Question: Calculate the area of the circumscribed rectangle of each polygon according to its color, and then find the sum of the areas of these circumscribed rectangle. The final result only retains the sum of the areas and retains the integer.
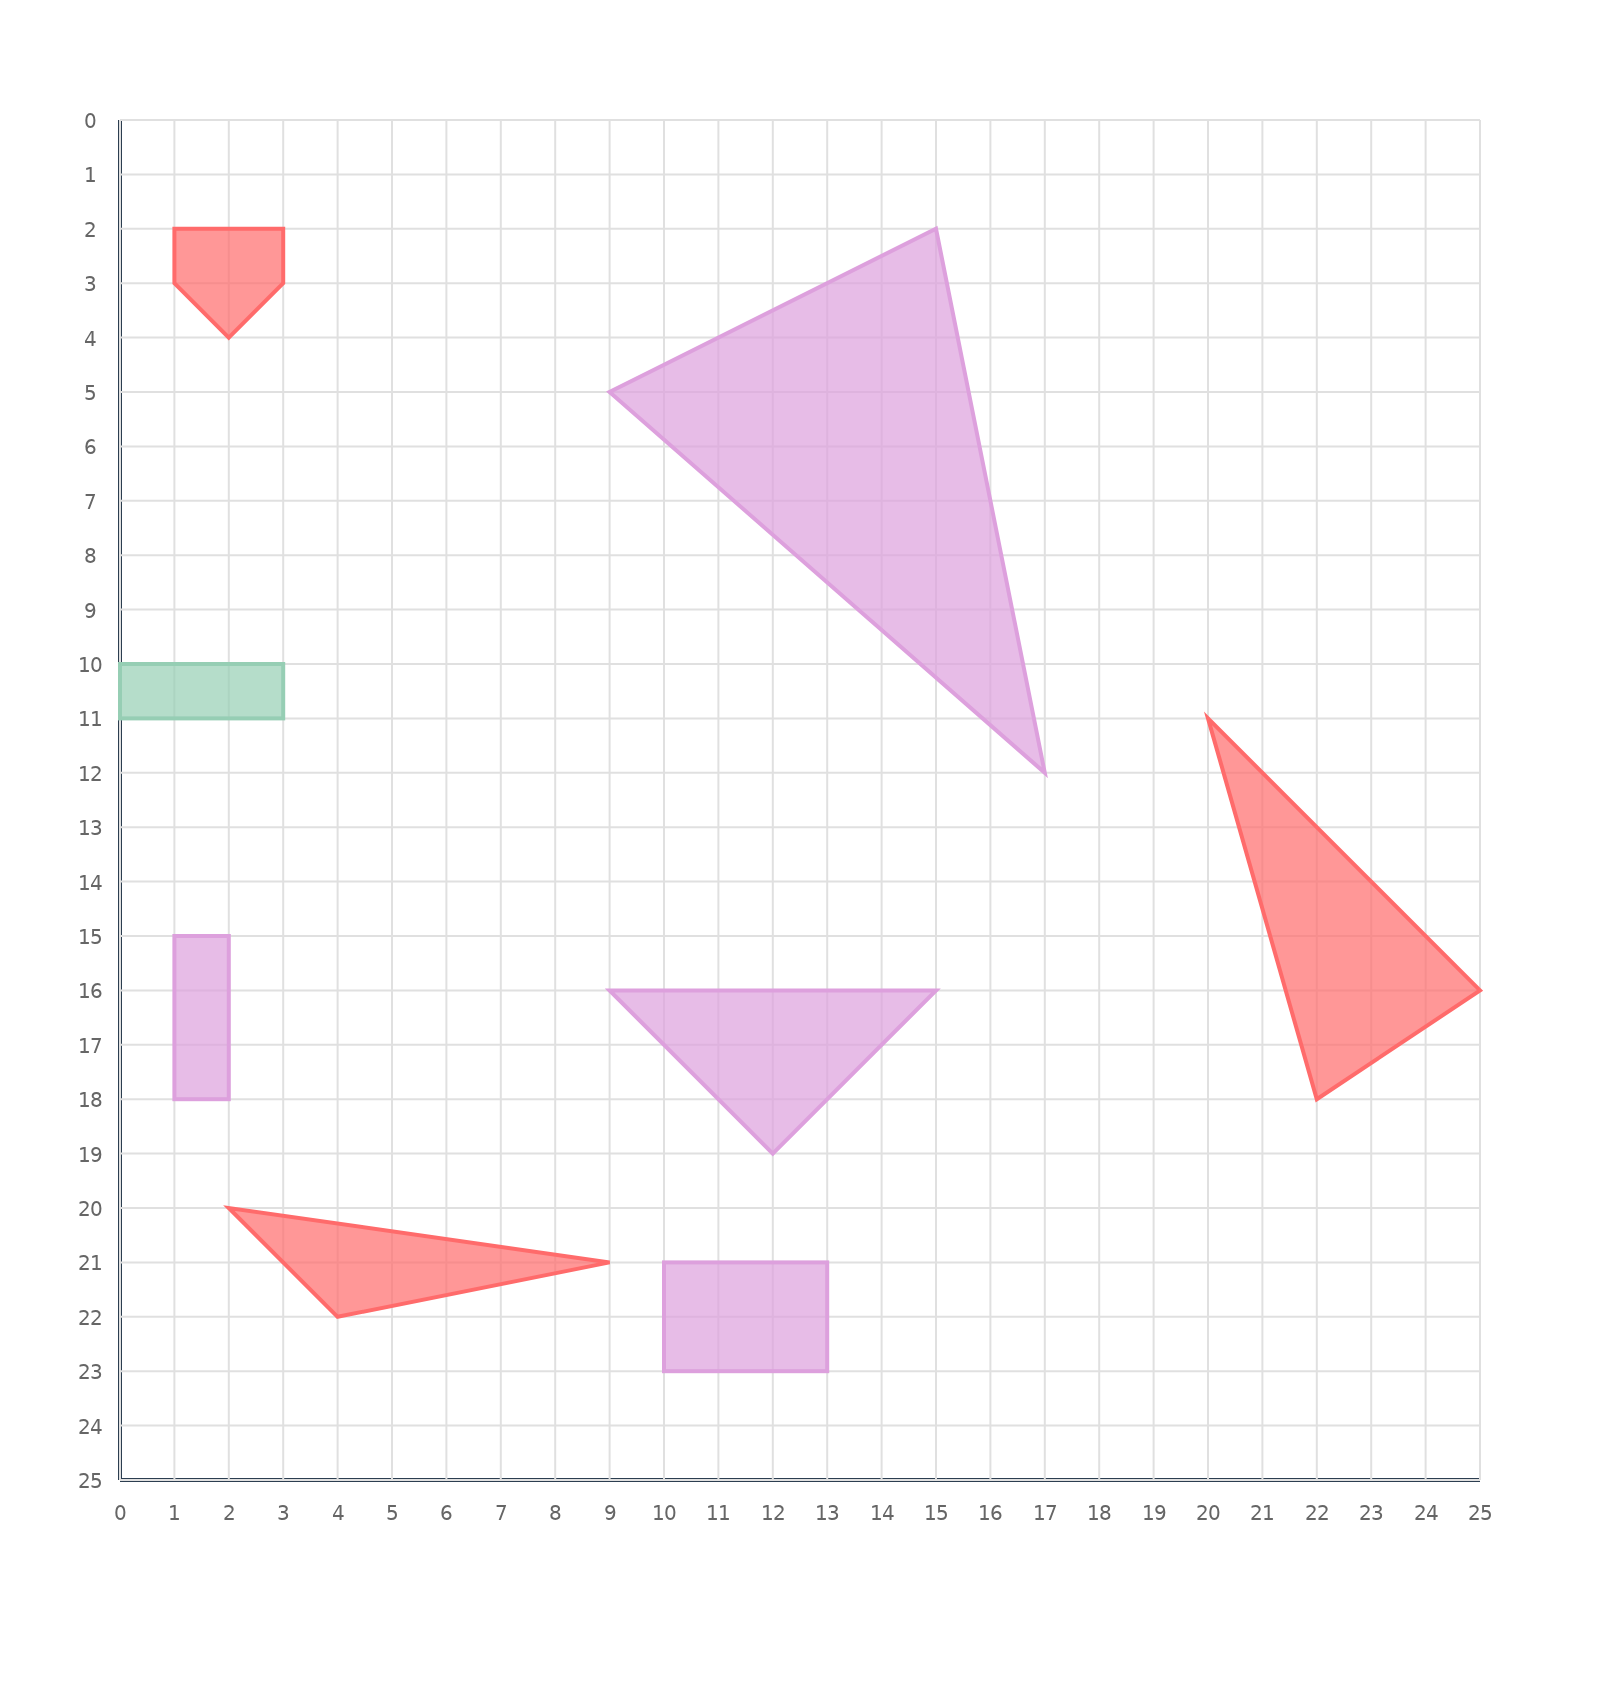
Answer: 819